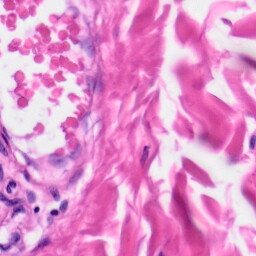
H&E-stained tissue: Skin